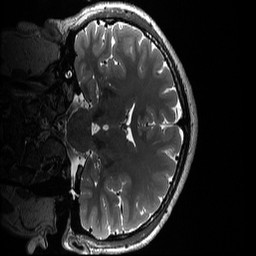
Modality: T2w
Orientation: coronal
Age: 23
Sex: male